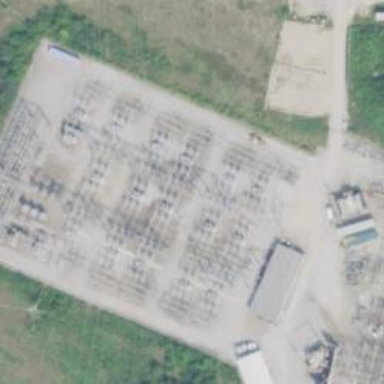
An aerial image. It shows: Switch for power supply.